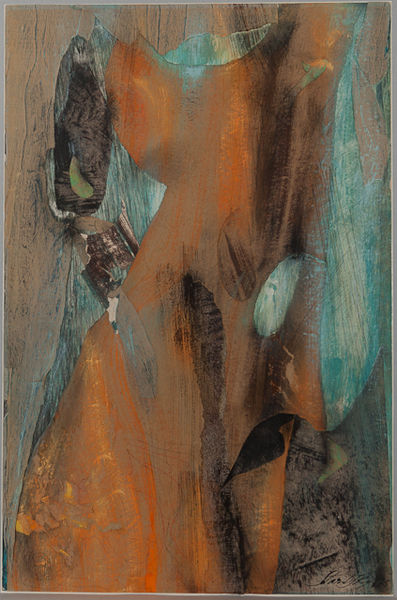
Titel: Abstract Composition, Abstract Composition
Künstler: Anna Staritskaia (Staritsky)
Standort: Amherst (Massachusetts, USA)
Institution: Mead Art Museum, Amherst College
Schlagwörter: blue, red, black, green, hair, portrait, brown, wood, man, stone, landscape, orange, abstract, person, colourful, colours, animal, eye, shapes, fire, long, strokes, mustache, moustache, fantasy, eyeglasses, mixed, colourfum